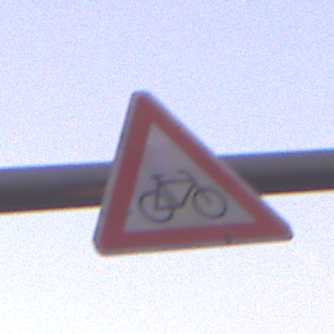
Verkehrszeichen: RadverkehrLinks
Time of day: SunriseSunset
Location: Outdoor (Nature)
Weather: PartlyCloudy
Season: NotSpecified
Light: Natural